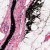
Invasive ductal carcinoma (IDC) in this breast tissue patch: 0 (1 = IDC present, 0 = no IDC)